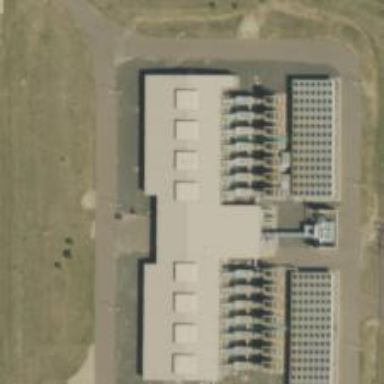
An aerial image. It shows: Gas-powered generator.